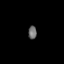
Tissue: prostate
Cell type: T cells
Senescence score: 0.7019
Nuclear area (px): 111
Mean DAPI intensity: 105.135